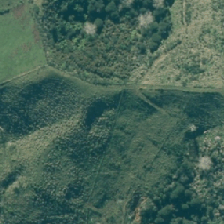
Land cover: low_producing_grassland